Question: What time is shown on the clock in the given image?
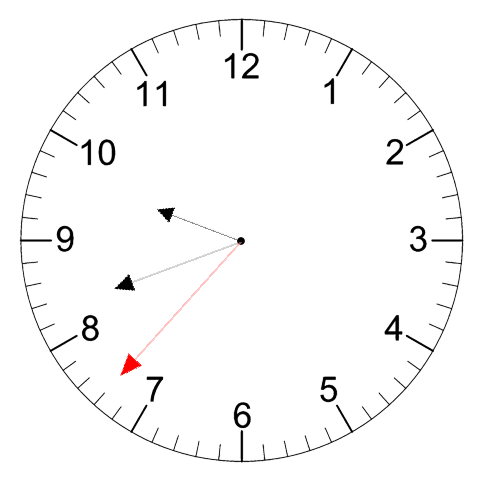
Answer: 09:41:37